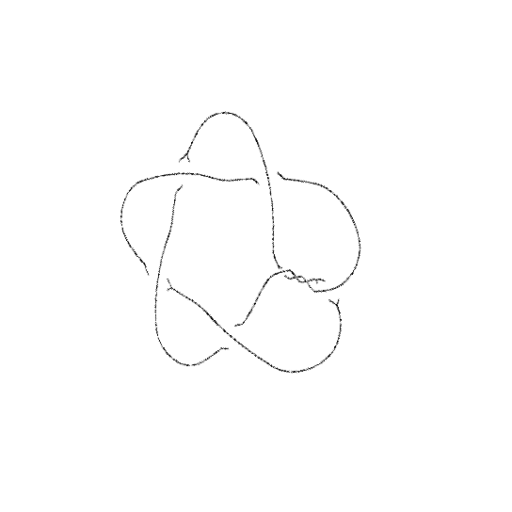
Crossing number: 8